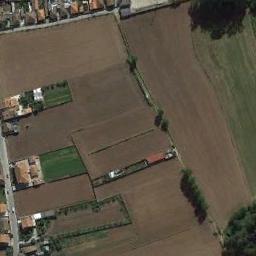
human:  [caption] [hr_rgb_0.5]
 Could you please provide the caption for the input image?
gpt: The terraces on the mountain are green, and the land at the bottom of the mountain is yellow .

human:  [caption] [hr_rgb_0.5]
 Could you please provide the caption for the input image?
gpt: The bare terrace is next to some houses and trees .

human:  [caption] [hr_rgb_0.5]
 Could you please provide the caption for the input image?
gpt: Many green plants are on the terrace .

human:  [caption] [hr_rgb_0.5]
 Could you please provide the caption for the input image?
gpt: Many irregularly shaped brown and green mixed farm fields with several paths and many buildings .

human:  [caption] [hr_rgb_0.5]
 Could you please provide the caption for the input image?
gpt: There are many buildings beside the brown terraces .